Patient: sex F, age 37
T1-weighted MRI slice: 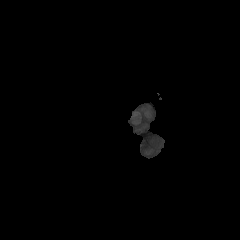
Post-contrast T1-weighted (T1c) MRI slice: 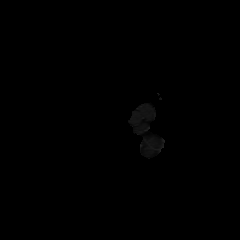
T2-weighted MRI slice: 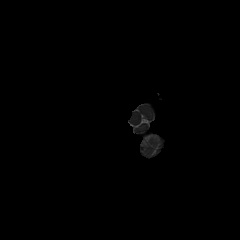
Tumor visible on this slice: no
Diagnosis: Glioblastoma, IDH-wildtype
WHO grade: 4